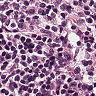
Metastatic tissue present: no